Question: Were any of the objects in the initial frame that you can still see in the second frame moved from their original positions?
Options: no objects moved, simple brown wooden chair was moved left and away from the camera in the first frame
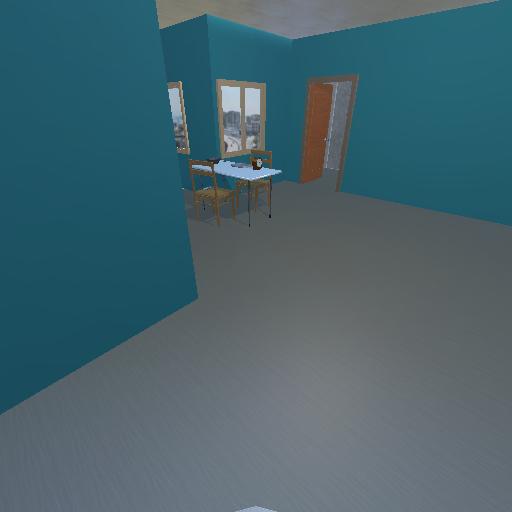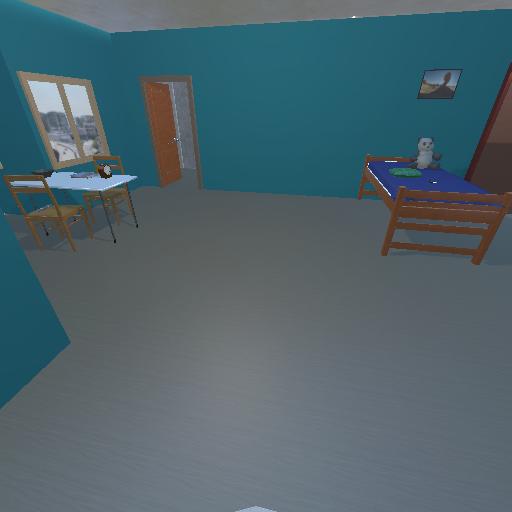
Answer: no objects moved